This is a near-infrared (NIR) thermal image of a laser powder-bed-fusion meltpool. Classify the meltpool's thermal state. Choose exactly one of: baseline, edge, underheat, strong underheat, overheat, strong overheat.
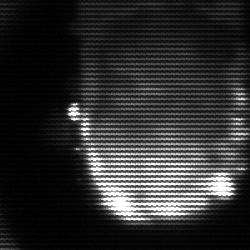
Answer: baseline